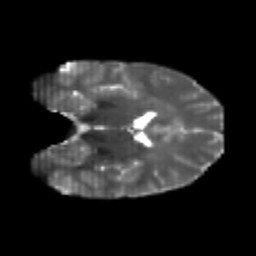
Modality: T2w
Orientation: coronal
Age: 23
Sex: male
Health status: healthy
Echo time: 0.074 s